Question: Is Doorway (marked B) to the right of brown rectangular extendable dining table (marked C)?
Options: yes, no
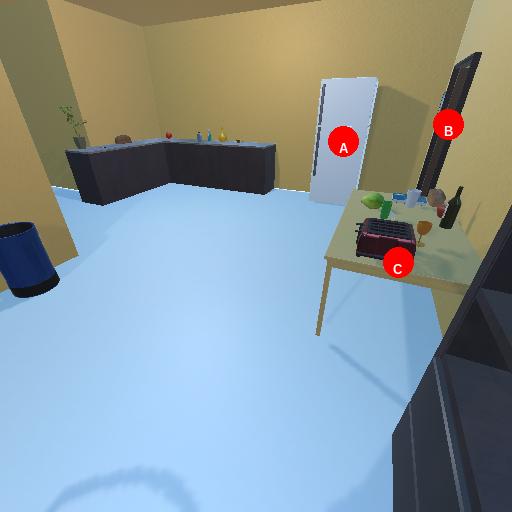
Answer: yes